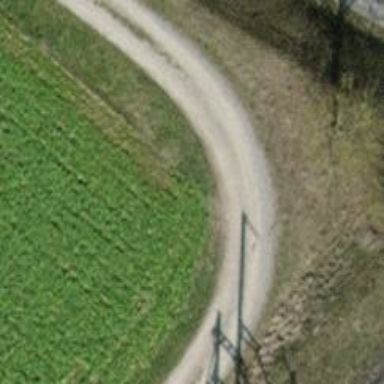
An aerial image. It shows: Unpaved track with grade2 track type.